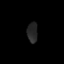
Tissue: lung
Cell type: Endothelial cells
Senescence score: 0.7066
Nuclear area (px): 203
Mean DAPI intensity: 38.675